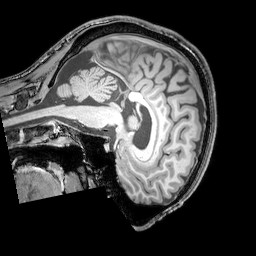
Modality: T1w
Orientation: sagittal
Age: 24
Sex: male
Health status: healthy
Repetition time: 0.081 s
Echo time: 0.037 s